Question: I have looked everywhere and I could not find a 'good' solution to display a uidatepicker when a tableviewcell is tapped. In the following screenshot, the datepicker slides up from the bottom and the background of the view is dimmed. There are done and cancel buttons on the toolbar within the view that holds the datepicker.
appreciate your help

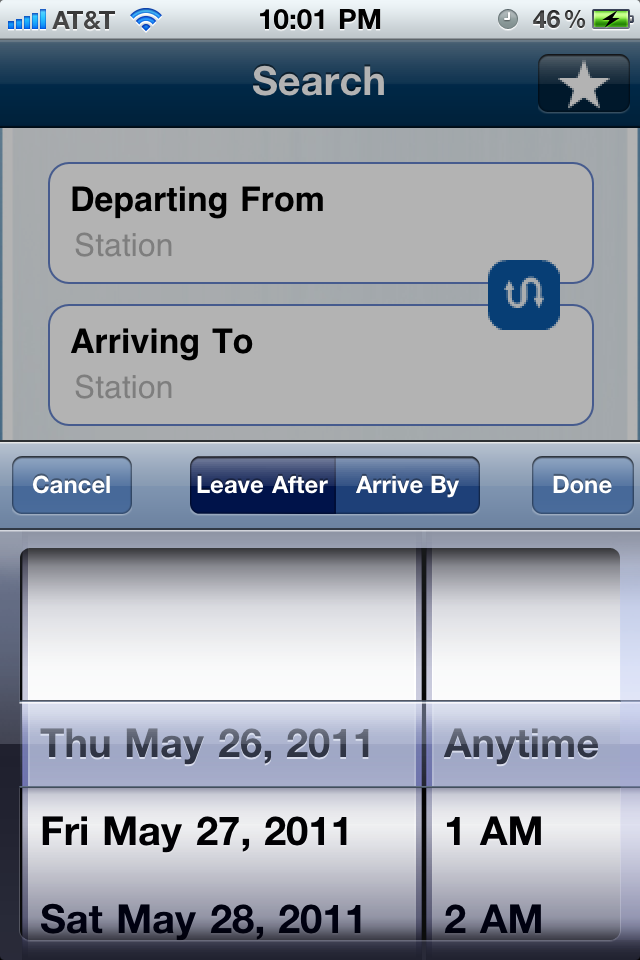
Answer: If you're targeting 3.2 or higher, just assign a view containing the picker and whatever buttons you need as the cell's 'inputView', override the cell's 'canBecomeFirstResponder' method (if necessary) so it can become the first responder, and call 'becomeFirstResponder' on it when tapped.
If you're still targeting earlier versions, you'll have to add that view with the picker and buttons to the hierarchy, animate the sliding, and so on all manually.